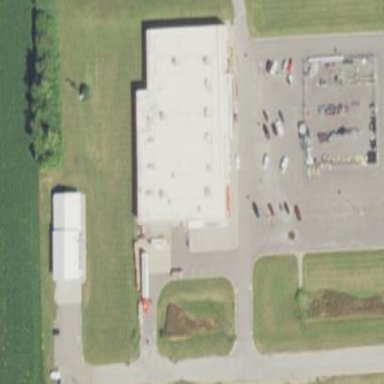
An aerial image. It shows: Country store in retail building.